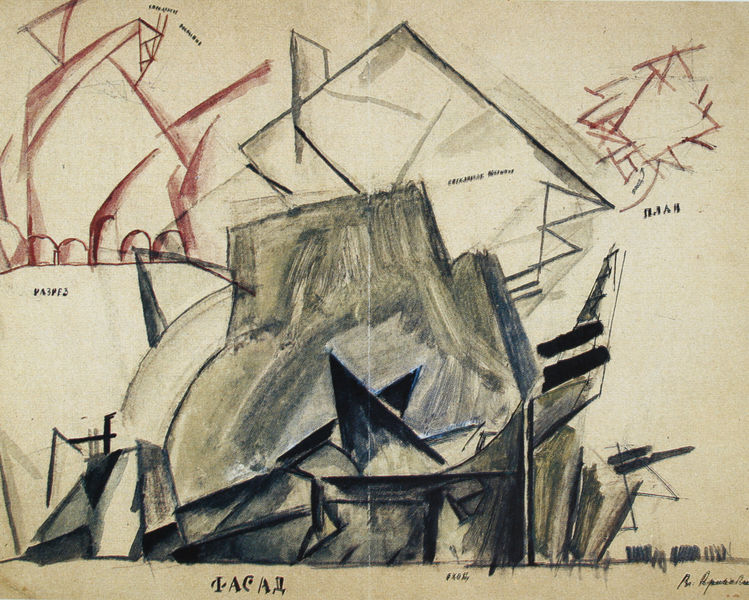
Titel: Entwurf zu einem "Tempel der Völkergemeinschaft"
Künstler: Wladimir Krinskij
Standort: Moskau
Institution: Staatliches Architekturmuseum
Schlagwörter: blau, felsen, braun, grau, kreide, weiss, zeichnung, haus, architektur, stein, signatur, hütte, chaos, papier, grafik, treppe, wände, erker, tusche, buchstaben, worte, einsturz, verschachtelung